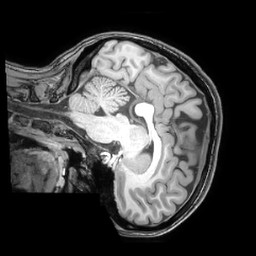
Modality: T1w
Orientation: sagittal
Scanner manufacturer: philips
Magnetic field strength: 3 T
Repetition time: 0.008 s
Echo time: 0.0035 s